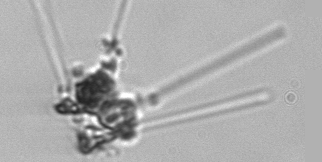
Label: Asterionellopsis_glacialis